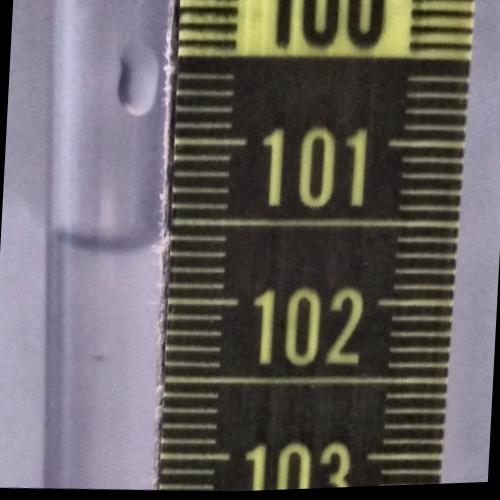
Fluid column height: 101.7 cm